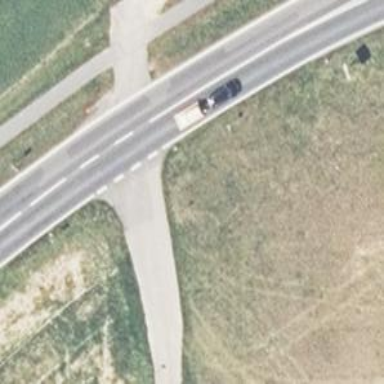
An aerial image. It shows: Asphalt road classified as primary highway.